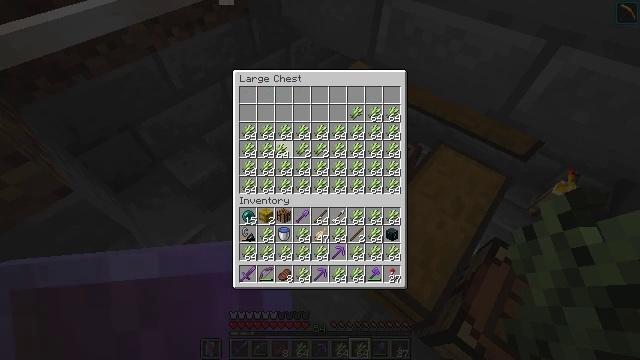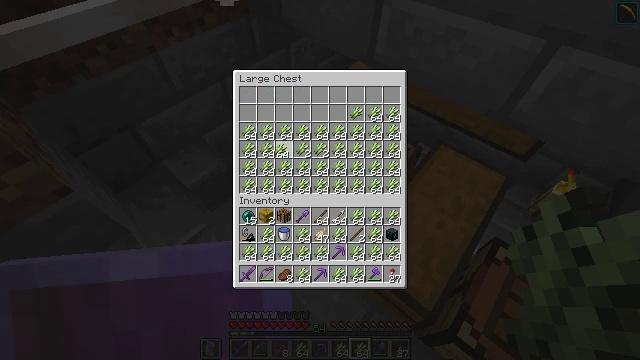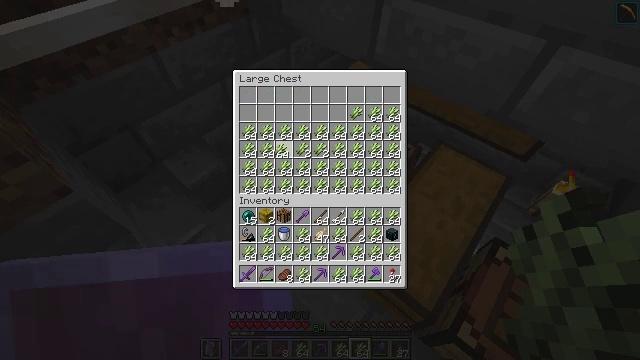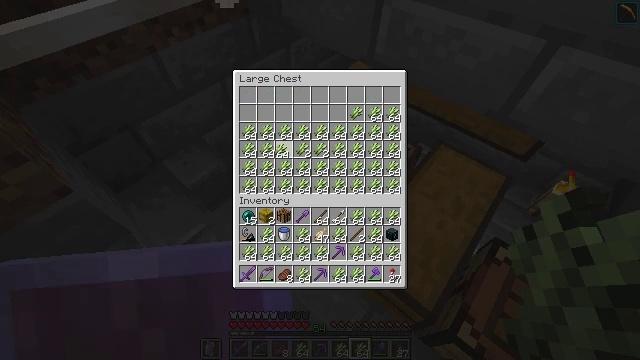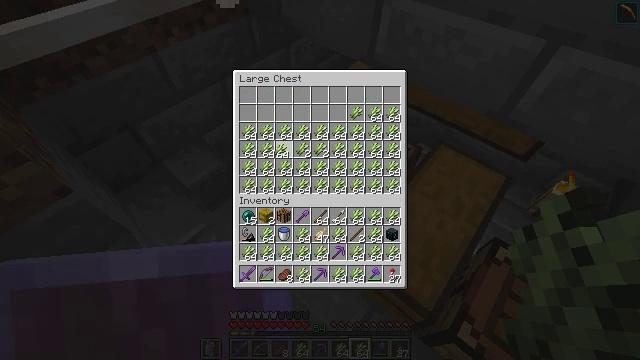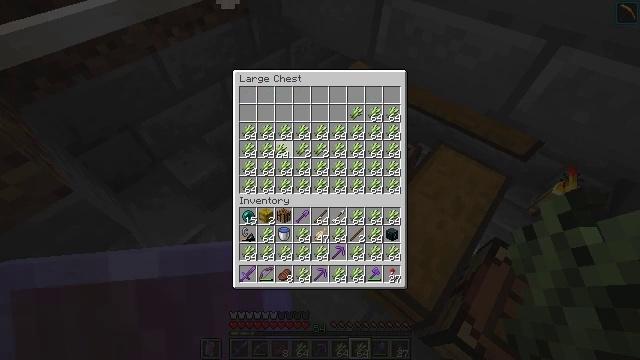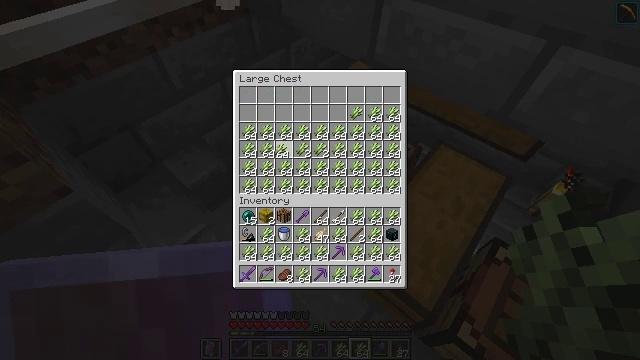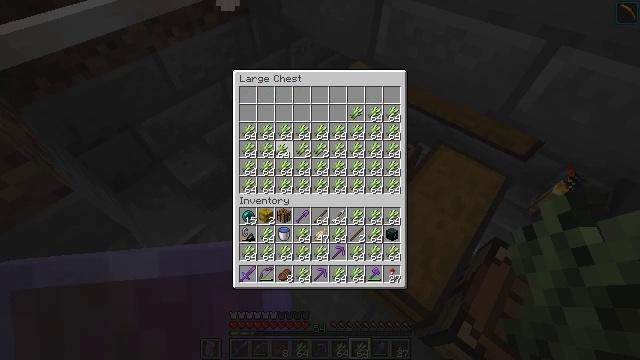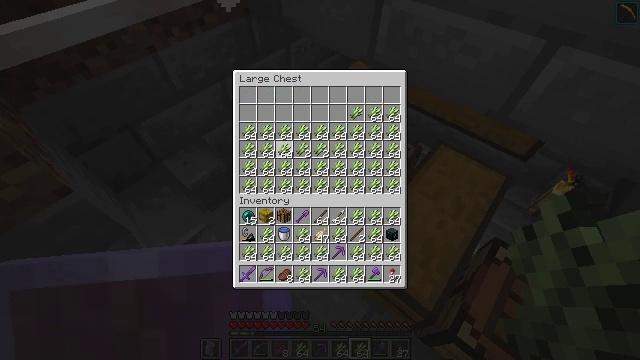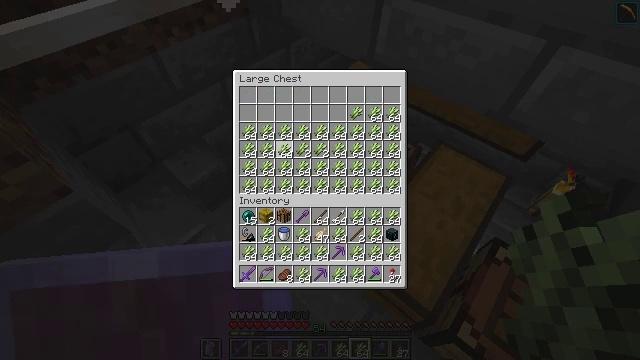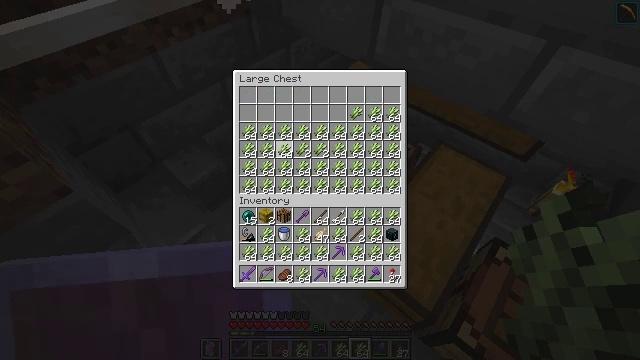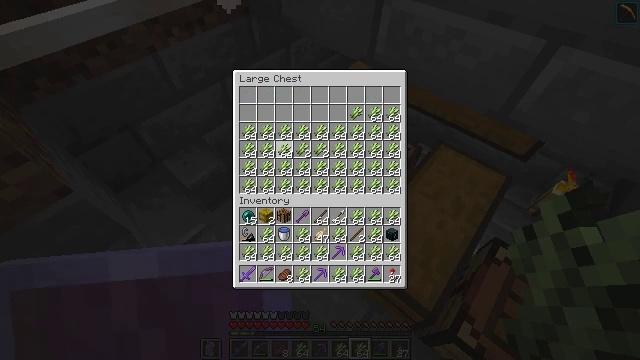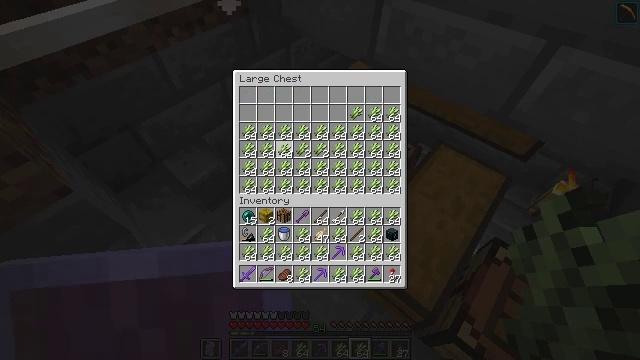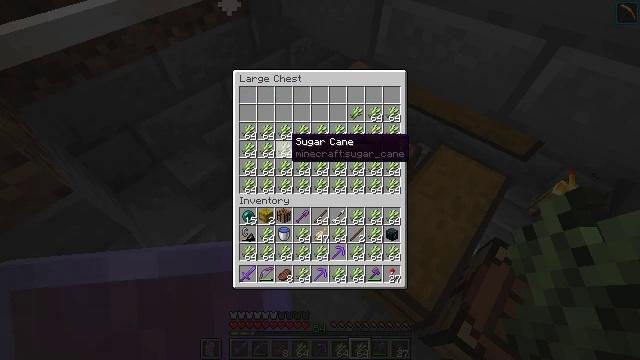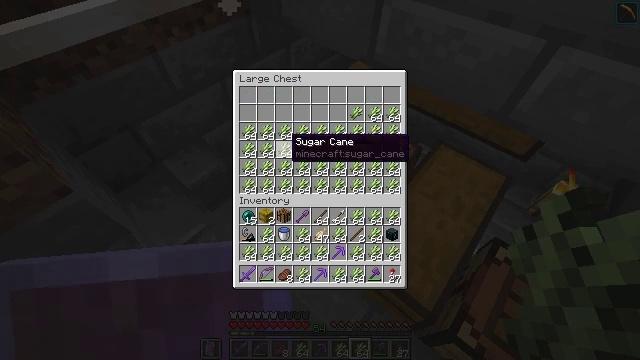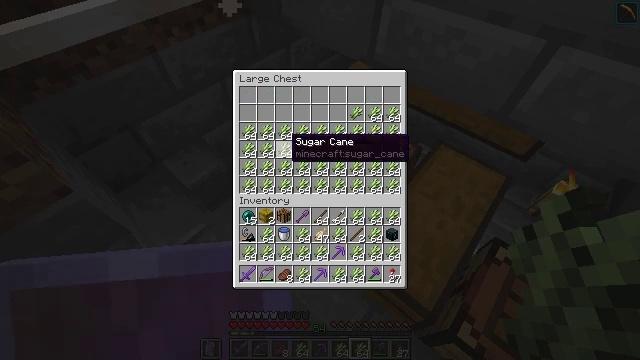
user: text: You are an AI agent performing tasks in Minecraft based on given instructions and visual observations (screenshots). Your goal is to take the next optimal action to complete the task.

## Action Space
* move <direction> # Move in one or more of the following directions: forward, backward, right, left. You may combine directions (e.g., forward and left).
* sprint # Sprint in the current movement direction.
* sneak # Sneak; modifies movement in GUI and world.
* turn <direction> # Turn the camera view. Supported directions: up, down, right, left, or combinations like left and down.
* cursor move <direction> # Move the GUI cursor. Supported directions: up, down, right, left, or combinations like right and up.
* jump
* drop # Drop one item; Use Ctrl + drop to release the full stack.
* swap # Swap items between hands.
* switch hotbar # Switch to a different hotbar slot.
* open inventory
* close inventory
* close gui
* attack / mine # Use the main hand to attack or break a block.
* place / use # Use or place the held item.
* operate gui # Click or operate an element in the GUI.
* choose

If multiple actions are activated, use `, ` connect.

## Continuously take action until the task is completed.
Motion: motion action
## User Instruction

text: Create paper in the crafting menu.
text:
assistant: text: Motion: sneak
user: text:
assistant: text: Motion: sneak
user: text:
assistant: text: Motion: sneak
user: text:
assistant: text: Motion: sneak
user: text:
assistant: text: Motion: sneak
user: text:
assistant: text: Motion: sneak
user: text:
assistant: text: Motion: sneak
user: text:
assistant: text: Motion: no_op
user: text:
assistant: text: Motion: no_op
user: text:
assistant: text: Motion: no_op
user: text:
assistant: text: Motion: attack / mine
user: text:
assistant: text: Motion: attack / mine
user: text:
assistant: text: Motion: no_op
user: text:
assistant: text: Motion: no_op
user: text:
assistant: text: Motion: no_op
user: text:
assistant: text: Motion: no_op
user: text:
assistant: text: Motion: no_op
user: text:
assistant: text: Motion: no_op
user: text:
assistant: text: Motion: no_op
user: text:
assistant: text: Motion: no_op
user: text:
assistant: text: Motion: turn right
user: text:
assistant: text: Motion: turn right and down
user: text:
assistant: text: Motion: turn right and down
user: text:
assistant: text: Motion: turn right and down
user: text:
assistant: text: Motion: turn right
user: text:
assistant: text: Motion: turn right
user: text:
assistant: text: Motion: turn right
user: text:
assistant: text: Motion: no_op
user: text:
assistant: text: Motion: no_op
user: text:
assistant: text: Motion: turn up